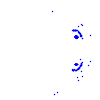
Particle: kaon